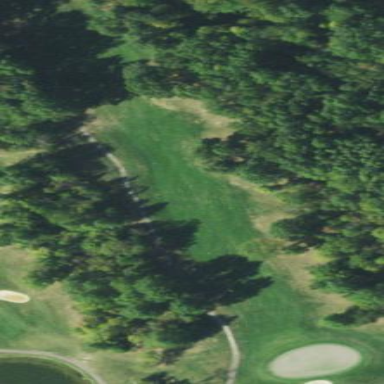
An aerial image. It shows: Golf fairway surrounded by grass.